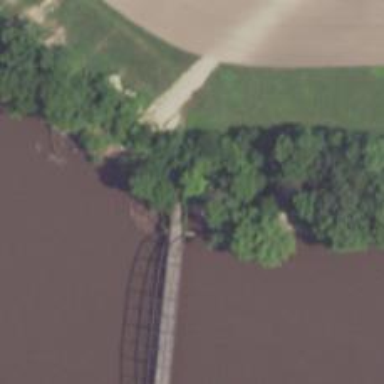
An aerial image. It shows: Unclassified road with bridge.